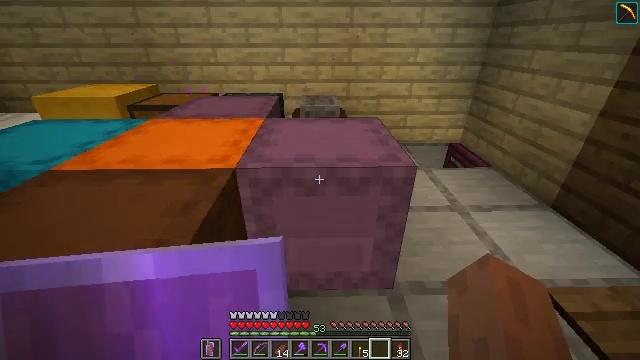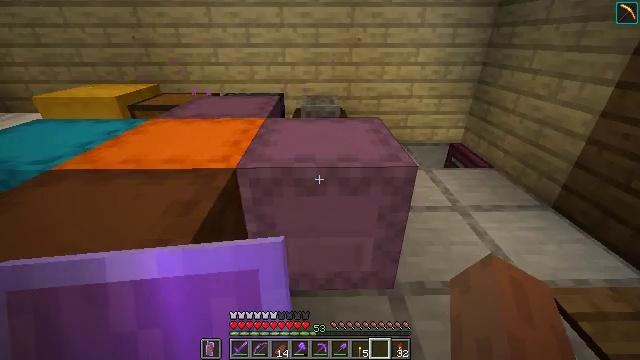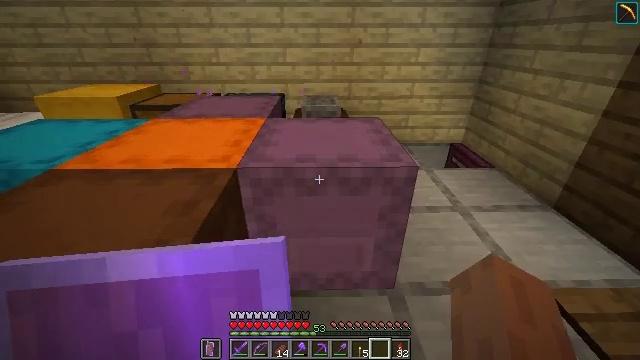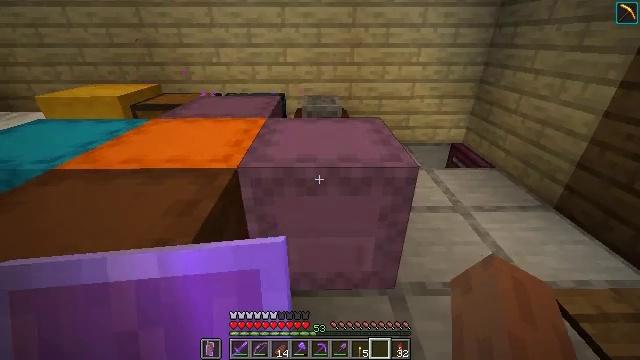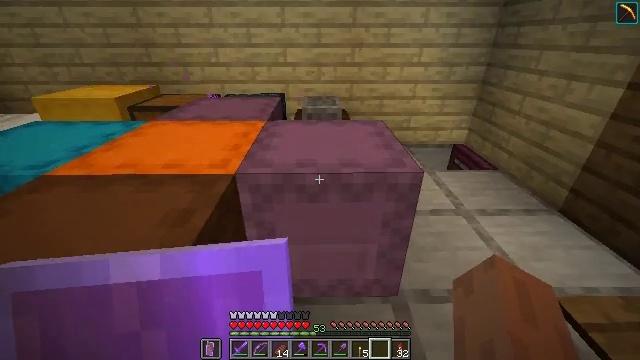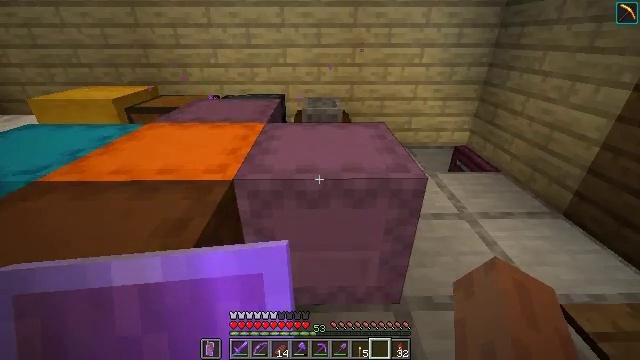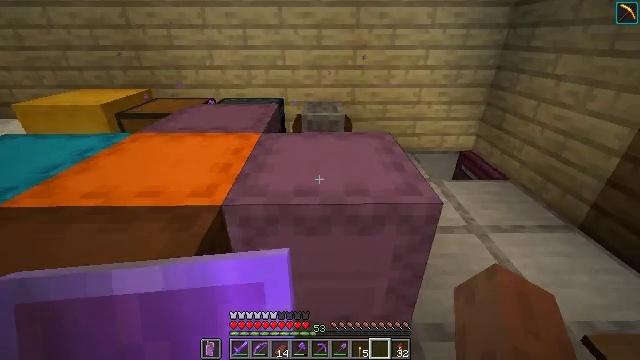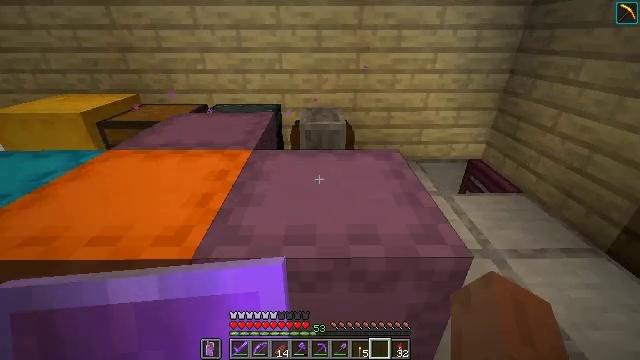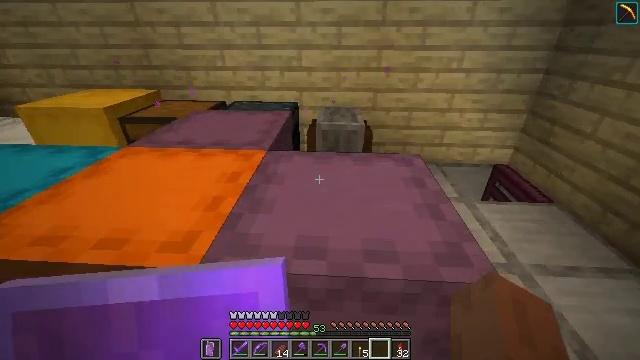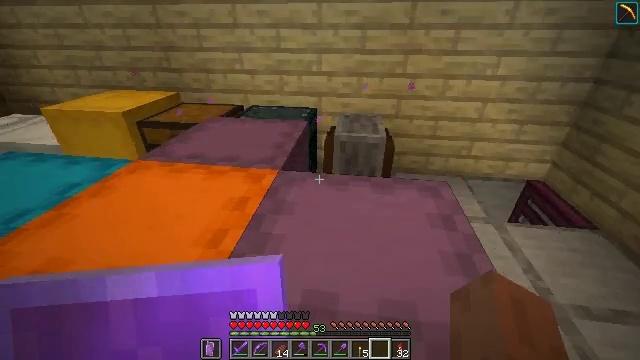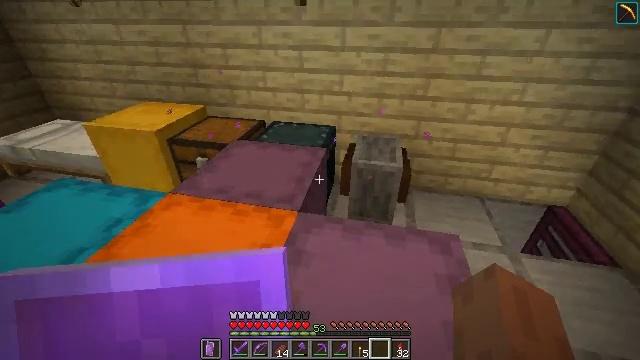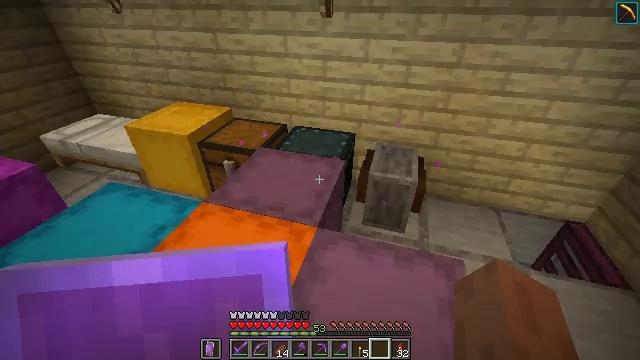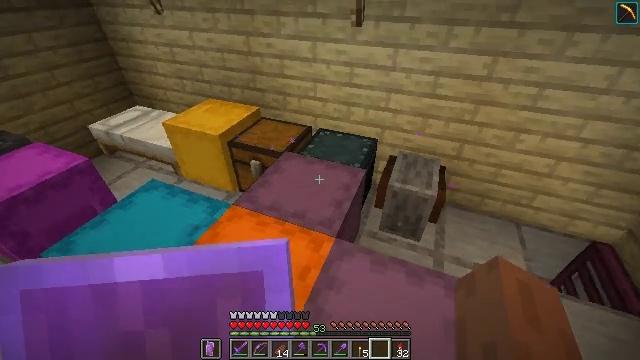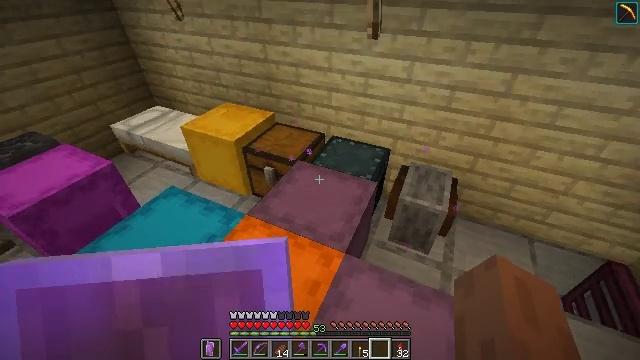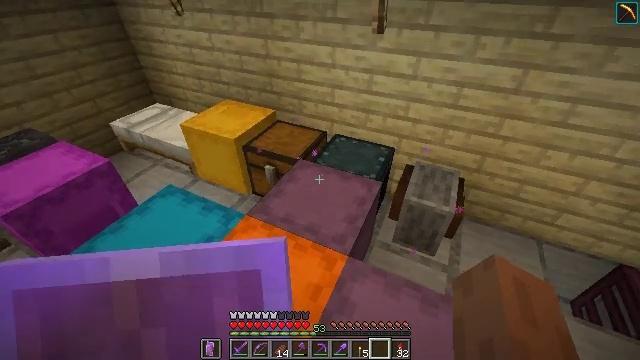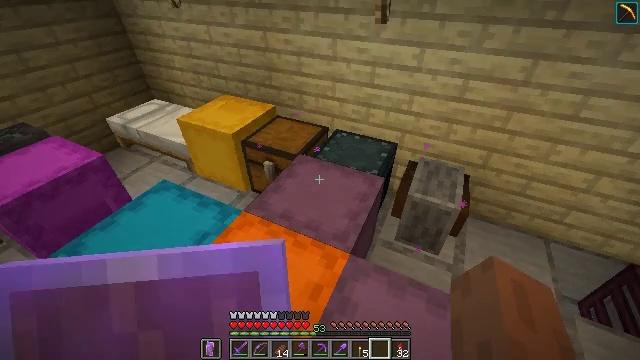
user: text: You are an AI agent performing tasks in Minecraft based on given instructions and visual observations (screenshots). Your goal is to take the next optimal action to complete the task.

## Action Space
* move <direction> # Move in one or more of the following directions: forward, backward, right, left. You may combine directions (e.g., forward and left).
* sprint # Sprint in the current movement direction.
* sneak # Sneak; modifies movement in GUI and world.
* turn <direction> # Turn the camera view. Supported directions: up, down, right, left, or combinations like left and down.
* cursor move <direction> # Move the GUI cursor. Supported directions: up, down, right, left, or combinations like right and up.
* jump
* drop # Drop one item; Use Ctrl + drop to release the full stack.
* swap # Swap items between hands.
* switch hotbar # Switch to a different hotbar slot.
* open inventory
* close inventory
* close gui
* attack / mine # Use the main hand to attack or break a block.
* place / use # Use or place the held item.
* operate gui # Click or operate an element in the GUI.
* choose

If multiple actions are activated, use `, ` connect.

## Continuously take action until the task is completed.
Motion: motion action
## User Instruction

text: Mine the brown shulker box.
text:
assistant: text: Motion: no_op
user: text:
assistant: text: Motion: no_op
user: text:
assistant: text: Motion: no_op
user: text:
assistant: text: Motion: move forward
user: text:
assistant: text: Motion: move forward
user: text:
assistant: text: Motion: move forward
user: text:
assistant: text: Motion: move forward
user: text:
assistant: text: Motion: move forward, turn left
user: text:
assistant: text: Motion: move forward, turn left, jump
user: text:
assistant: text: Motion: move forward, turn left and down, jump
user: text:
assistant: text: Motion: move forward, turn left and down, jump
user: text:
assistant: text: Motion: move forward, turn left and down
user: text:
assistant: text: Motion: move forward, turn left and down
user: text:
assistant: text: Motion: no_op
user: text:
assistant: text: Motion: no_op
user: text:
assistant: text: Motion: no_op
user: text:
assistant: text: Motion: no_op
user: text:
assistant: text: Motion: turn down
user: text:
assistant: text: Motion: no_op
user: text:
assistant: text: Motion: no_op
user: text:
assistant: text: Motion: no_op
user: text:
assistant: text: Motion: no_op
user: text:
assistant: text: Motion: no_op
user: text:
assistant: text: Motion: no_op
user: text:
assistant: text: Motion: no_op
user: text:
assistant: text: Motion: no_op
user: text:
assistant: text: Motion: no_op
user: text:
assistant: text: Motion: no_op
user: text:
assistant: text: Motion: no_op
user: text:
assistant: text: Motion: no_op